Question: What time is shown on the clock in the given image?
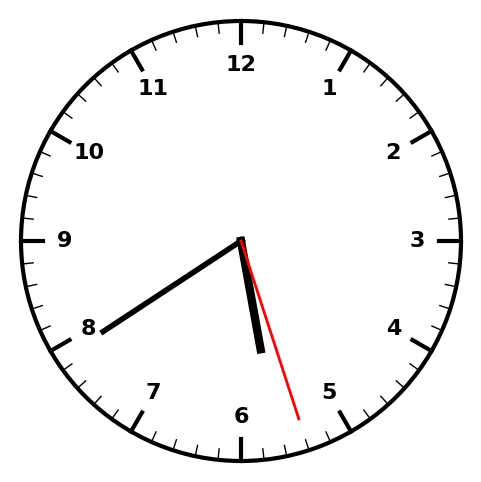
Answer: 05:39:27